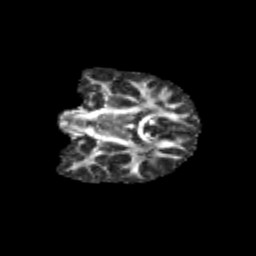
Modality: FA
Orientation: coronal
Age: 11
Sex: female
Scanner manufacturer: siemens
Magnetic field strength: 3 T
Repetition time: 3.8 s
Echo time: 0.07 s